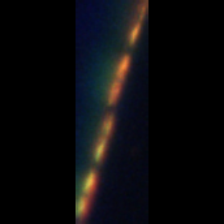
Taxon: Psuedo-nitzschia
Group: Diatoms